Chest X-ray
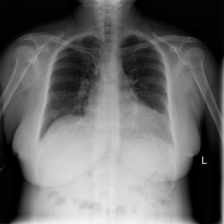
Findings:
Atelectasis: negative
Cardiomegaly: negative
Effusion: negative
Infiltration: positive
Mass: negative
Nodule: negative
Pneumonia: negative
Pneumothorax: negative
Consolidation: negative
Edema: negative
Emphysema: negative
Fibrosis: negative
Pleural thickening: negative
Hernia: negative